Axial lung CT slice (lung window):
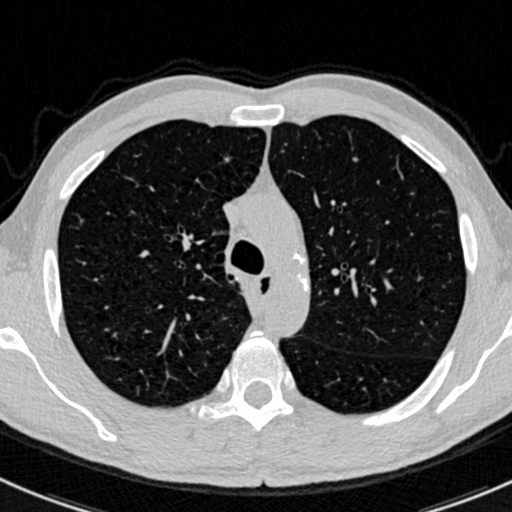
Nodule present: no